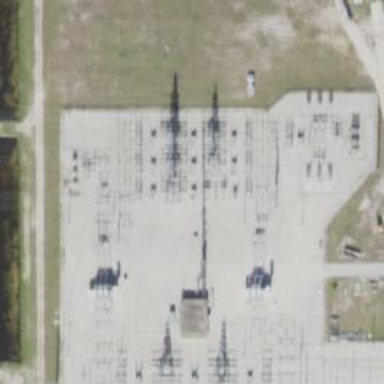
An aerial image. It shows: Switch used for power control.